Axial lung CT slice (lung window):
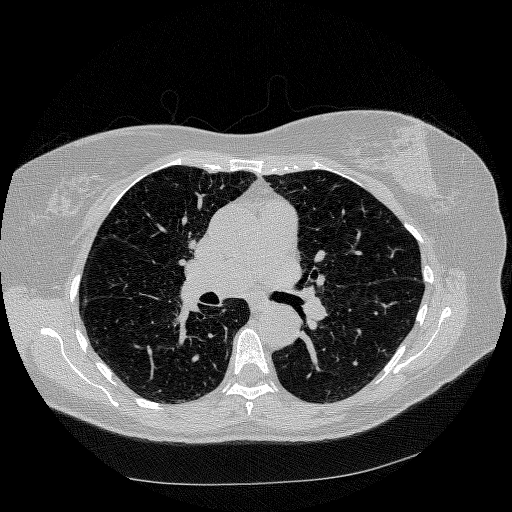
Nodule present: no